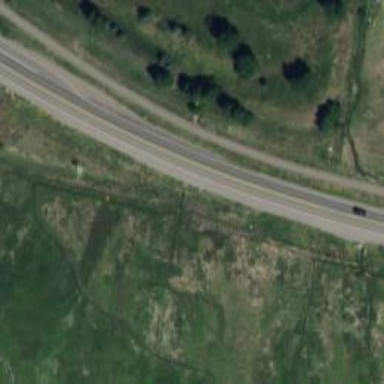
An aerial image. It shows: Primary highway with asphalt surface. The track type is at grade 1.